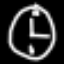
Label: clock